Question: I am looking to have a widget like below screen in my rcp application. I tried to find an existing one however I could not find one. Anyone can please help. Do you think I will have to create my own (by having two list and arrows and then writing arrow event code).

Please help.
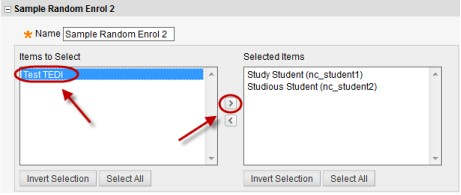
Answer: You should take a look at <URL>
The have a widget called 'DualList', see Screenshot